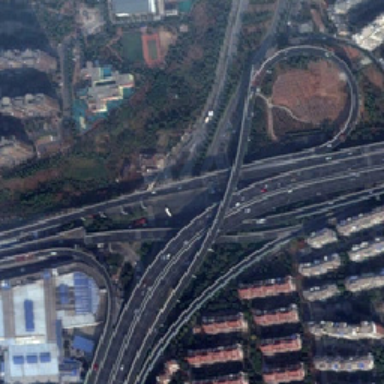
There are many buildings many trees and roads .